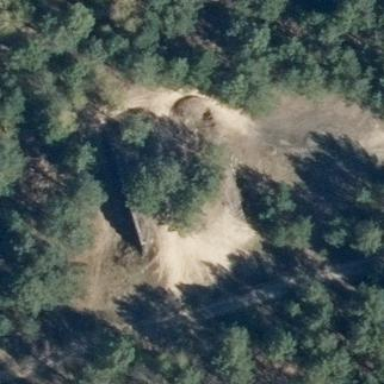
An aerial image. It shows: Military bunker.